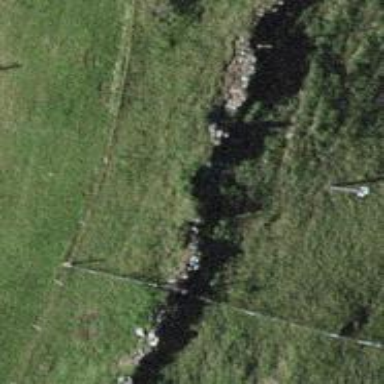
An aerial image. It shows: Dry stone wall barrier.